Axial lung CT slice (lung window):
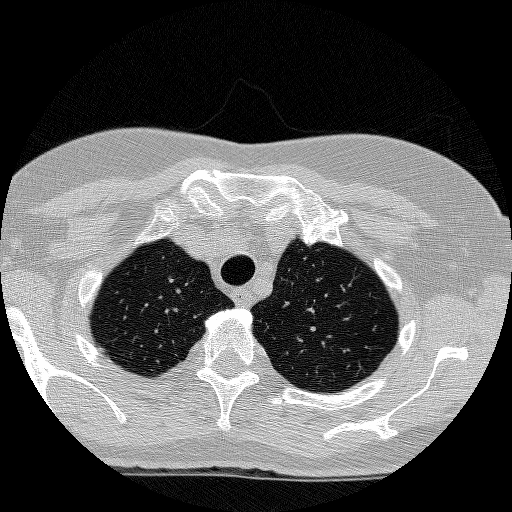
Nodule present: no